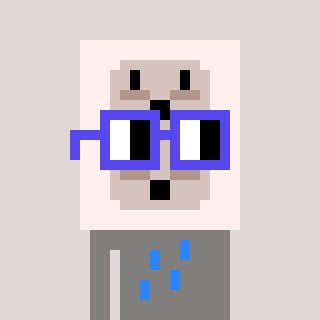
a pixel art character with square blue glasses, a outlet-shaped head and a bluegrey-colored body on a warm background